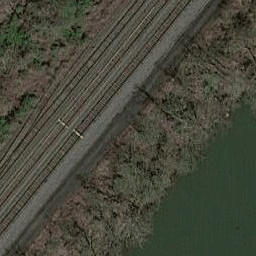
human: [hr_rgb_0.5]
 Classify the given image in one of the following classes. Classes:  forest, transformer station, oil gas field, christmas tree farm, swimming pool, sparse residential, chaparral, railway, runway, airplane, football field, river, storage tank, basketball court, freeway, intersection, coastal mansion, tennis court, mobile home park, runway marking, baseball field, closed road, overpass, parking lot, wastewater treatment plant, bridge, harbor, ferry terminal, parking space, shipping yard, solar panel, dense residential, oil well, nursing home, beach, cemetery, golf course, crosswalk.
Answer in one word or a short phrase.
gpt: railway